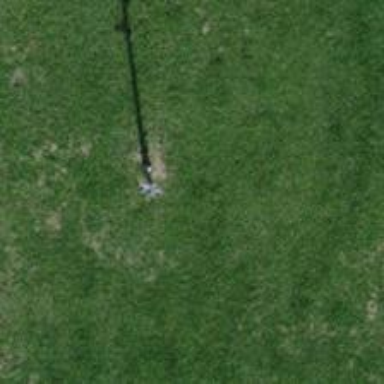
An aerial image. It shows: Power pole.